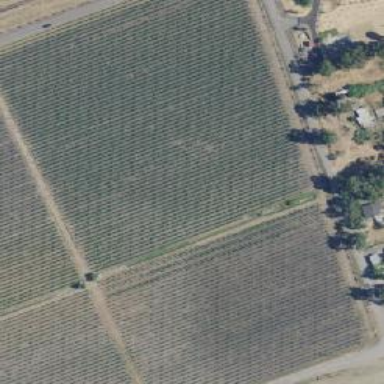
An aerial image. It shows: Vineyard growing grapes.